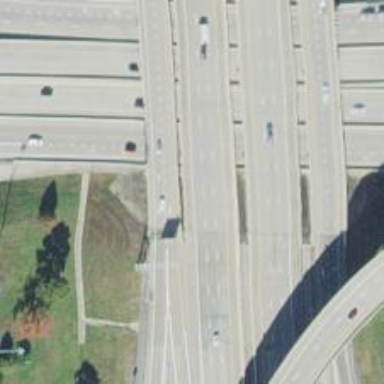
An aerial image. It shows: Beam bridge on motorway.